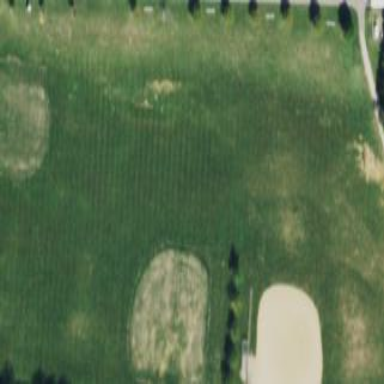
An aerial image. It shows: Baseball pitch for leisure land.